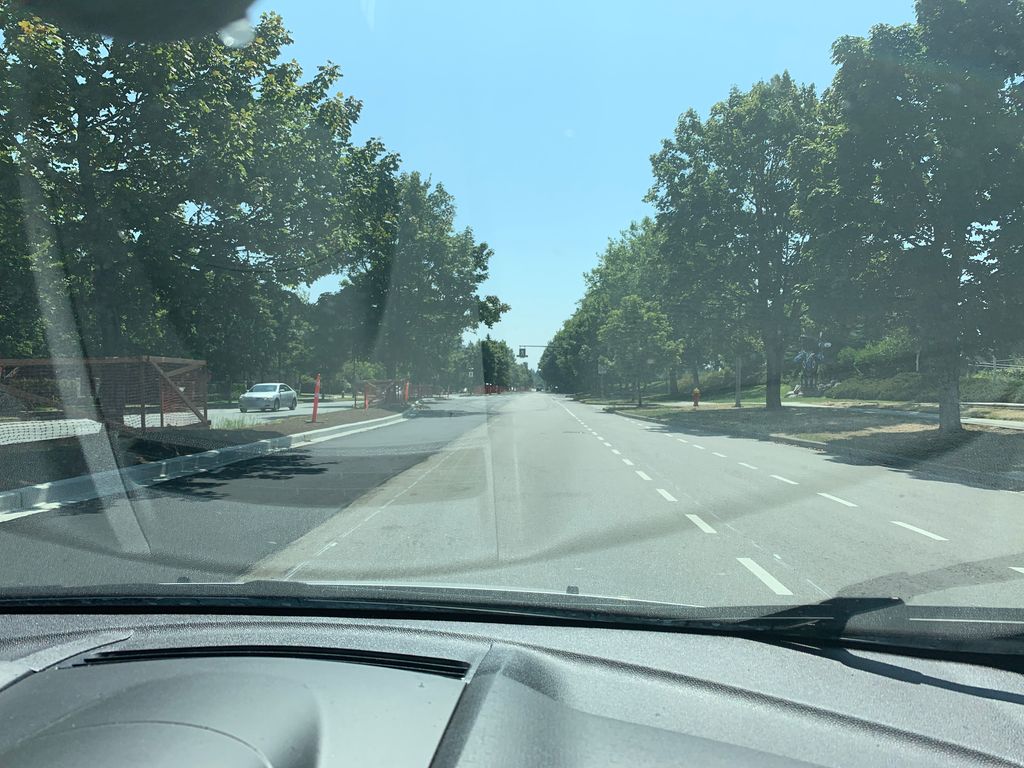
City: vancouver